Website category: sports
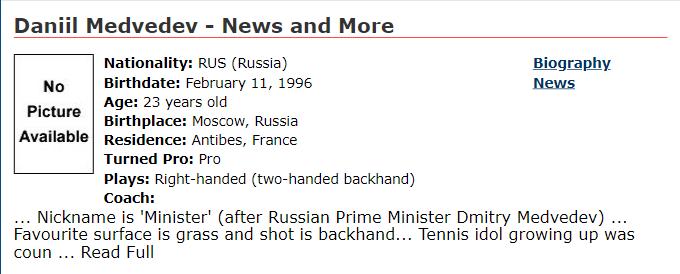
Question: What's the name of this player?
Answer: Daniil Medvedev

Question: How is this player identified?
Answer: Daniil Medvedev

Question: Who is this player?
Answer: Daniil Medvedev

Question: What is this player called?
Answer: Daniil Medvedev

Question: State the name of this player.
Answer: Daniil Medvedev

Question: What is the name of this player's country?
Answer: RUS

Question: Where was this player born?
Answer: RUS

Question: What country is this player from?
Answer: RUS

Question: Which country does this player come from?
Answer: RUS

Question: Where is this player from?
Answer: RUS

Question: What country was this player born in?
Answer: RUS

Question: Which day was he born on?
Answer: February 11, 1996

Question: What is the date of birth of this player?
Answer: February 11, 1996

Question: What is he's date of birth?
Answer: February 11, 1996

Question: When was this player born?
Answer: February 11, 1996

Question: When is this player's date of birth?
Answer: February 11, 1996

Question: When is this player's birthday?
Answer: February 11, 1996

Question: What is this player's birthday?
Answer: February 11, 1996

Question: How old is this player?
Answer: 23 years old

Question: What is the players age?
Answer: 23 years old

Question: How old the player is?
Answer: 23 years old

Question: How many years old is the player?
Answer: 23 years old

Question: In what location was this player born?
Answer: Moscow, Russia

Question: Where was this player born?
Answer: Moscow, Russia

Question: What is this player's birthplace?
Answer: Moscow, Russia

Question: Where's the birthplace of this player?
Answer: Moscow, Russia

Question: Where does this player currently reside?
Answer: Antibes, France

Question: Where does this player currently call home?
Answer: Antibes, France

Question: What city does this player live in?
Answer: Antibes, France

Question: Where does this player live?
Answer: Antibes, France

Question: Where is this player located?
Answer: Antibes, France

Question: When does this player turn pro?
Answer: Pro

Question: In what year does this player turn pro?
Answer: Pro

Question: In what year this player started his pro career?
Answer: Pro

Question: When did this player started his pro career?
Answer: Pro

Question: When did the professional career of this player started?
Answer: Pro

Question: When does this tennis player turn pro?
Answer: Pro

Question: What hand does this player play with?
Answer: Right-handed (two-handed backhand)

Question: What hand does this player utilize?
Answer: Right-handed (two-handed backhand)

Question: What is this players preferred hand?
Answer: Right-handed (two-handed backhand)

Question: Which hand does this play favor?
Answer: Right-handed (two-handed backhand)

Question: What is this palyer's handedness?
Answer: Right-handed (two-handed backhand)